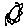
Label: flower